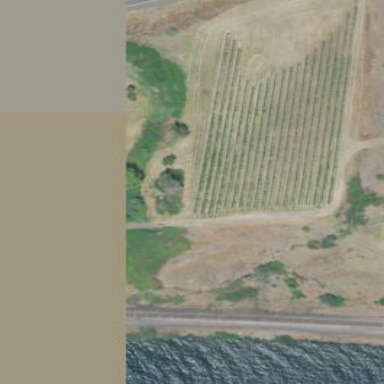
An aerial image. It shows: Vineyard.